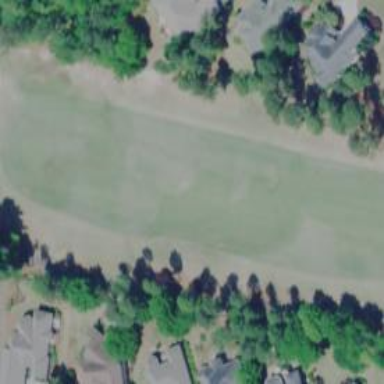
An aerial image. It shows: Golf hole.